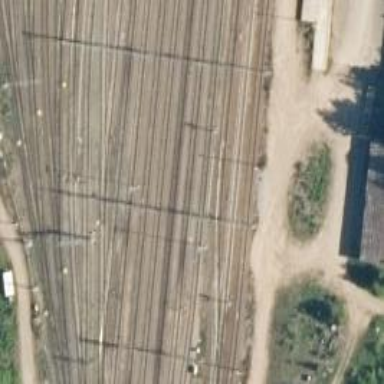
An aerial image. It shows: Continuous rail railway with electrified contact line.